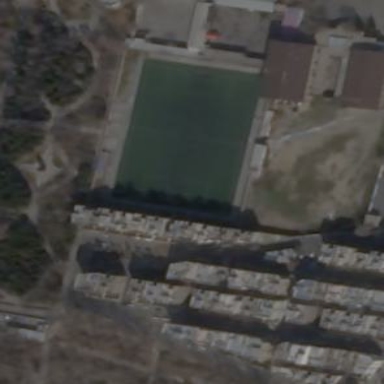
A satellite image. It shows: Soccer pitch designated for leisure and sports activities.